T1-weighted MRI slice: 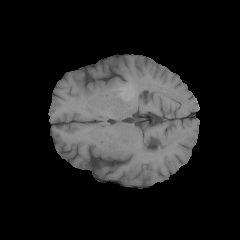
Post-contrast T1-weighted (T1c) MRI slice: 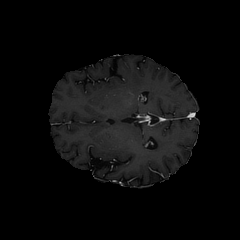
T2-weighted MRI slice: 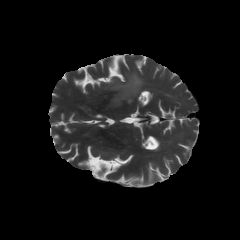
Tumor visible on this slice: yes